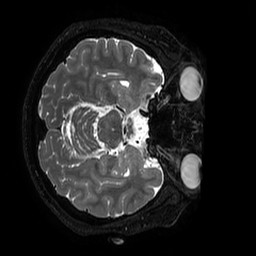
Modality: T2w
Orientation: axial
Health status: ill
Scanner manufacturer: philips
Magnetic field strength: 3 T
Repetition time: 2.5 s
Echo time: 0.331 s